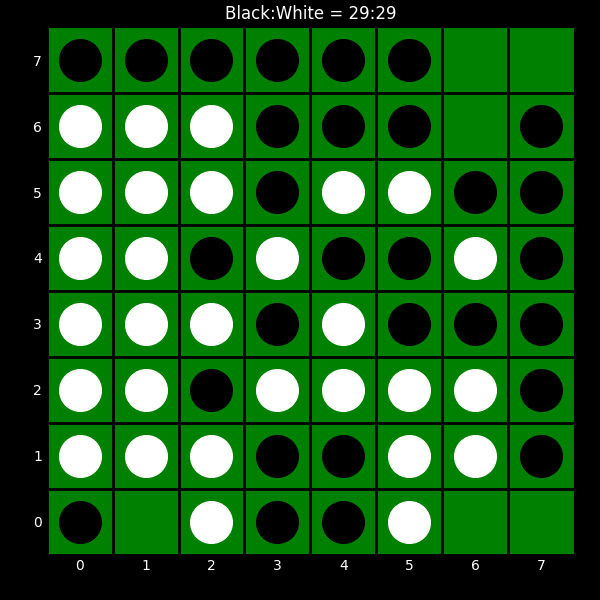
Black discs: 29
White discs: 29